Question: i want my div to be of 100% height

HTML & CSS codes
HTML
'''
<div>
<div class="content-box news-box" style="float: right">news section</div>
<div class="content-box slider-box" style="height: 150px;">slider box</div>
<div class="content-box plan-box">plan box</div>
<div class="clr"></div>
</div>
'''
CSS
'''
.content-box{
background-color: #d54515;
border-radius: 2px;
}
.news-box{
width: 19.5%;
height: 100%;
}
.slider-box{
width: 79%;
}
.plan-box{
width: 79%;
margin-top: 20px;
}
'''
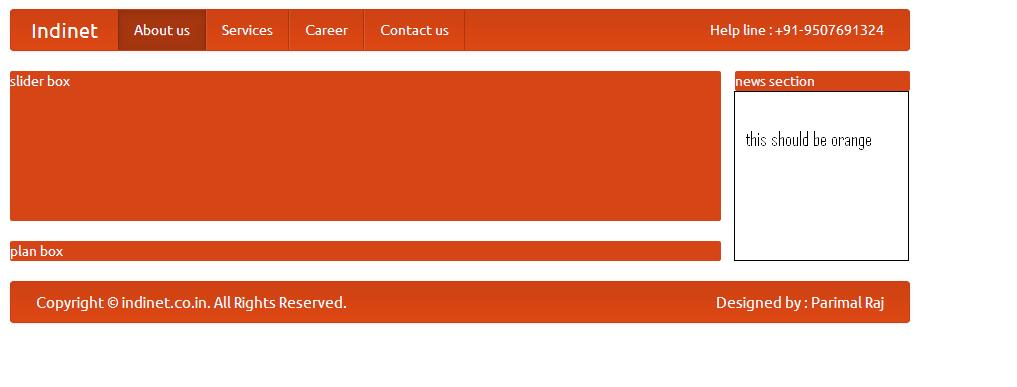
Answer: Add 'position:absolute; right:0' to '.news-box' and position:relative to parent div
Remove floats
'''
.wrapper{
border:solid green 1px;
position:relative
}
.content-box{
background-color: #d54515;
border-radius: 2px;
height: height: 100%;
}
.news-box{
width: 19.5%;
height: 100%;
position:absolute;
right:0
}
.slider-box{
width: 79%;
}
.plan-box{
width: 79%;
margin-top: 20px;
}
'''
<URL>